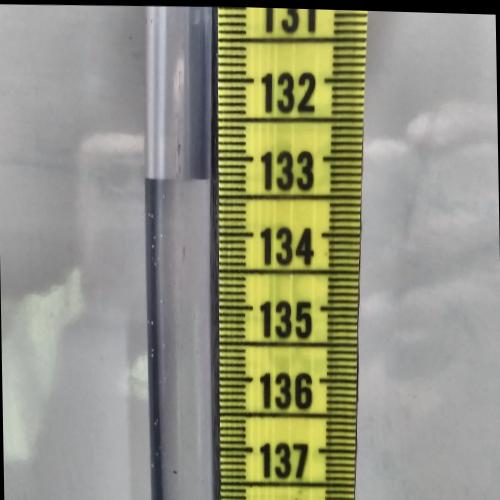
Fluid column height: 133.3 cm